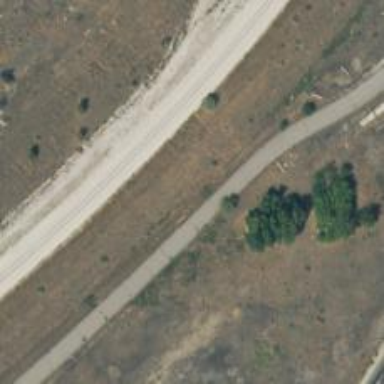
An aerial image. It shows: Railway line on embankment.